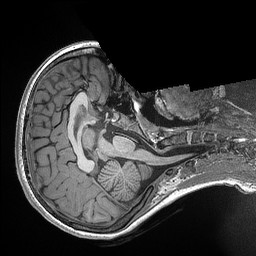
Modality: T1w
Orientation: axial
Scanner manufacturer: siemens
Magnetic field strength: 3 T
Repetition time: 2.3 s
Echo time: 0.00298 s